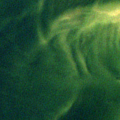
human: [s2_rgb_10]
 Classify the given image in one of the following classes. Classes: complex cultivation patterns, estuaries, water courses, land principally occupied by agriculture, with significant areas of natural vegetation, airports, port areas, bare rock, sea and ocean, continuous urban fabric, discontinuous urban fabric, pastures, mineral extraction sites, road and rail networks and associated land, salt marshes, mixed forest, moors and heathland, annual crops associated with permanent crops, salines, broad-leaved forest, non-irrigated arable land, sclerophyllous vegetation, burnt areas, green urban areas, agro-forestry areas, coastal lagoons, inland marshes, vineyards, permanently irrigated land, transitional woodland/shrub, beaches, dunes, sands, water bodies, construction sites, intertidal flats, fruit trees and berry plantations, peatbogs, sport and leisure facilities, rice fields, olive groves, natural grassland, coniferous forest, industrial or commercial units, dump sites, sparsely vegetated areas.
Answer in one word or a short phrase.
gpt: sea and ocean